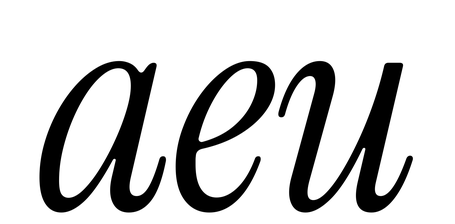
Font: InstrumentSerif-Italic